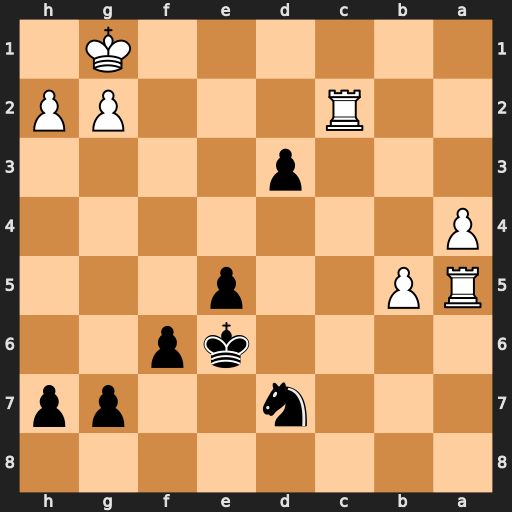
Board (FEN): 8/3n2pp/4kp2/RP2p3/P7/3p4/2R3PP/6K1
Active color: b
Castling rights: -
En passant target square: -
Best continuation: dxc2 Ra6+ Kd5